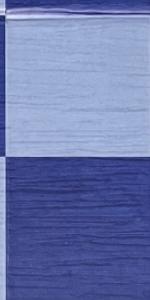
Label: Empty